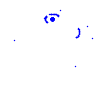
Particle: kaon